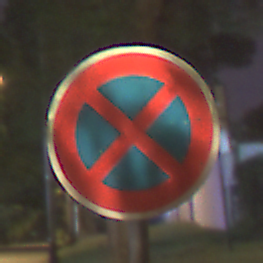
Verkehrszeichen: AbsolutesHalteverbot
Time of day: Night
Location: Outdoor (Suburban)
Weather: PartlyCloudy
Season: NotSpecified
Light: Artificial